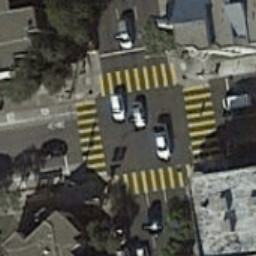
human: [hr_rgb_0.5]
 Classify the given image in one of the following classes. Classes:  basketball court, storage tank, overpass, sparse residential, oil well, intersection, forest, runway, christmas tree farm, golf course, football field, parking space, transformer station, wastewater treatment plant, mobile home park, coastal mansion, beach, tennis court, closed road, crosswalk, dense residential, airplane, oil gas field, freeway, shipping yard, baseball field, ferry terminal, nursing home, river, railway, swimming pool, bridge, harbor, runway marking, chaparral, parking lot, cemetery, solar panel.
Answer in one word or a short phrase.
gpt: crosswalk